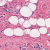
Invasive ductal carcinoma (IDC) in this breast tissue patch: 0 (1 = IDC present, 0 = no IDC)